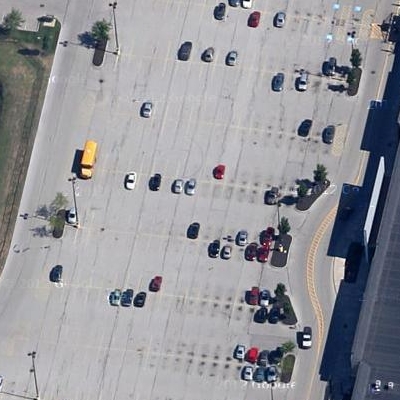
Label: gParking